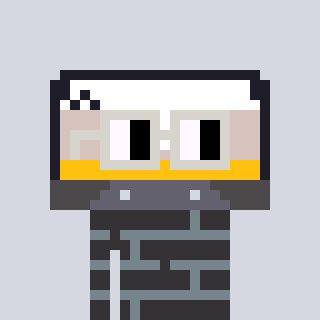
a pixel art character with square light gray glasses, a cassette tape-shaped head and a grayscale-colored body on a cool background